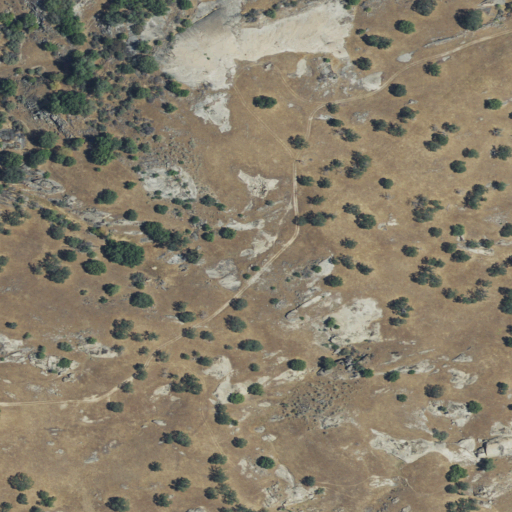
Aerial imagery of mountain in California named Adkins Mountain containing grassland, shrub, and evergreen forest